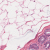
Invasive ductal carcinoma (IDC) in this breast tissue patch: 0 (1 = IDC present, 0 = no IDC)